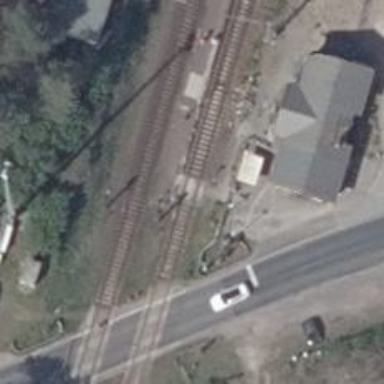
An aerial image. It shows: Railway crossing protected by gate.